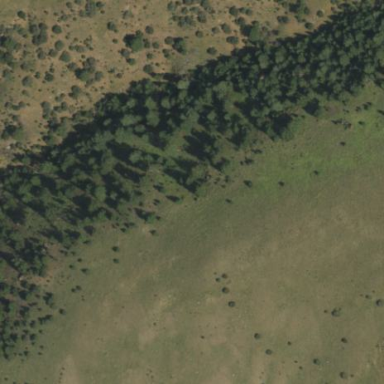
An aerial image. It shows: Woodland filled with evergreen needle-leaved trees.